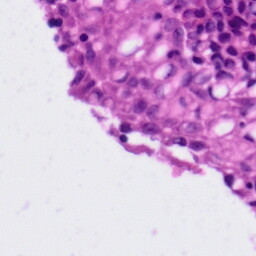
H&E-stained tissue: Tonsil